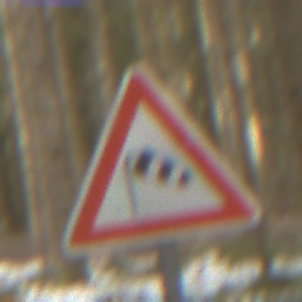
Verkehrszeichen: SeitenwindVonLinks
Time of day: MorningAfternoon
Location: Outdoor (Nature)
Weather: Overcast
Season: Winter
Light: Natural